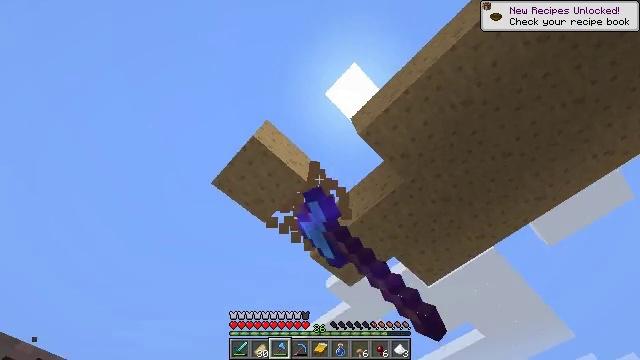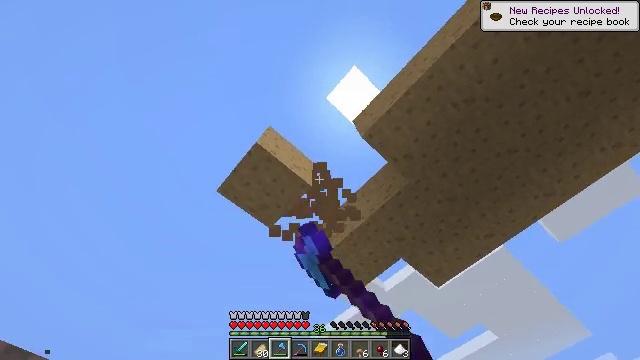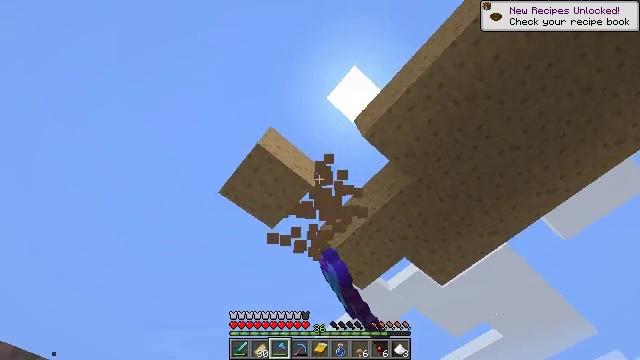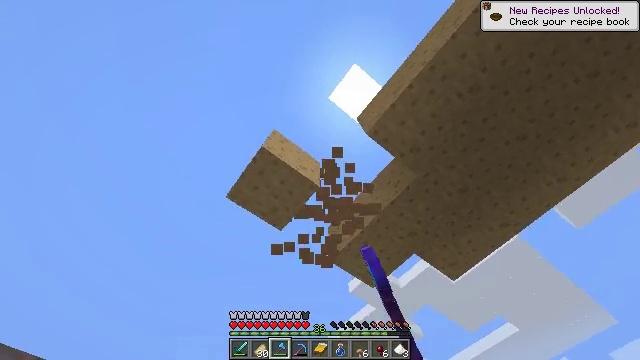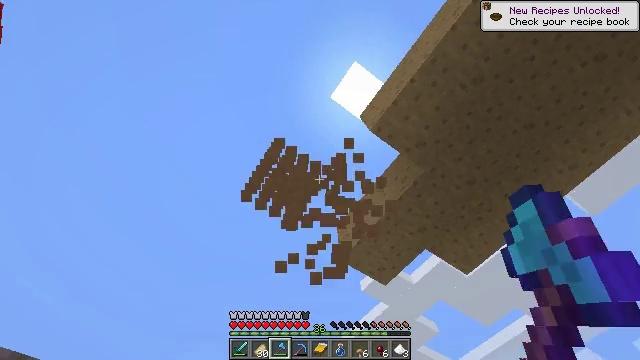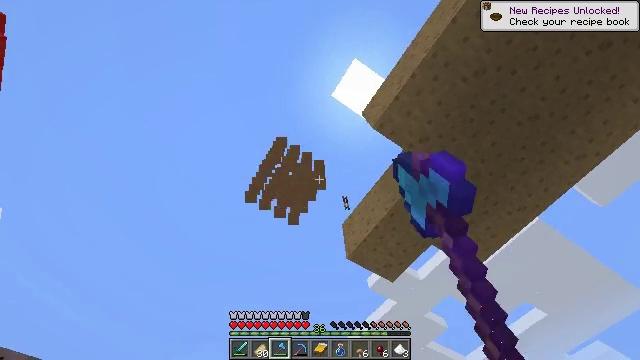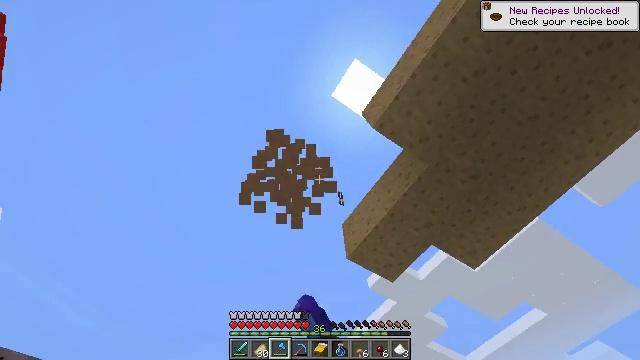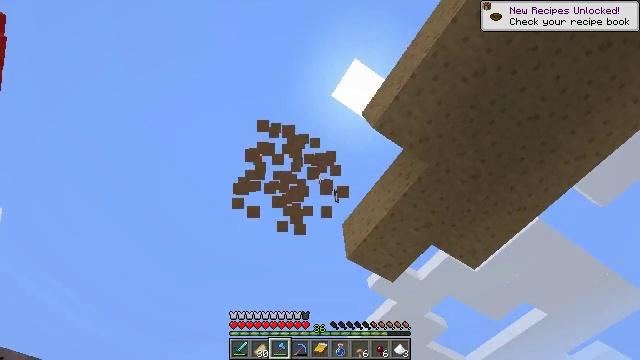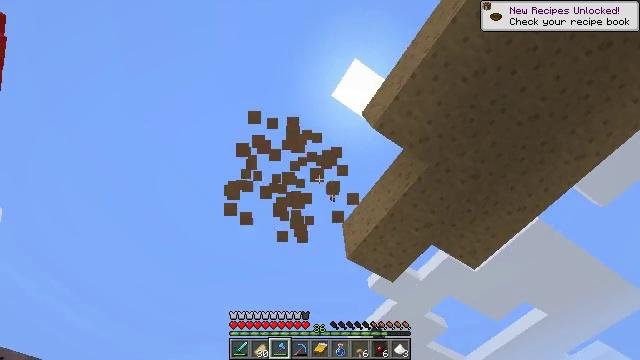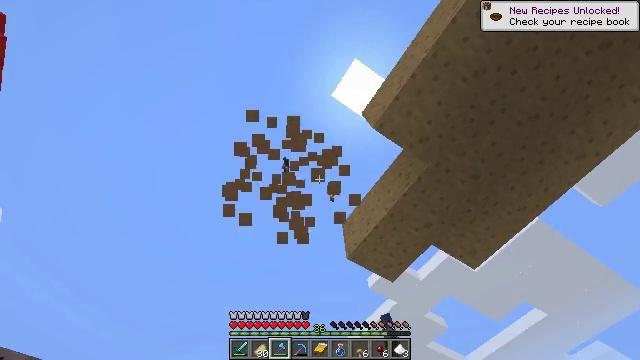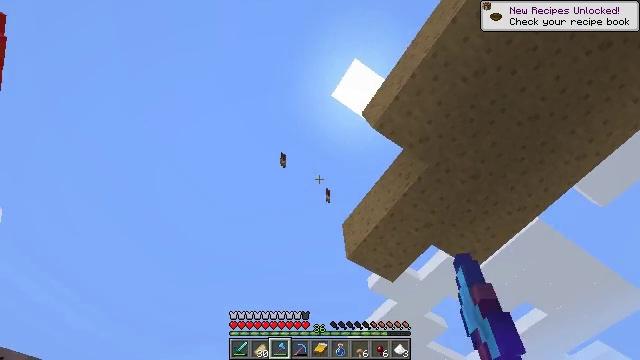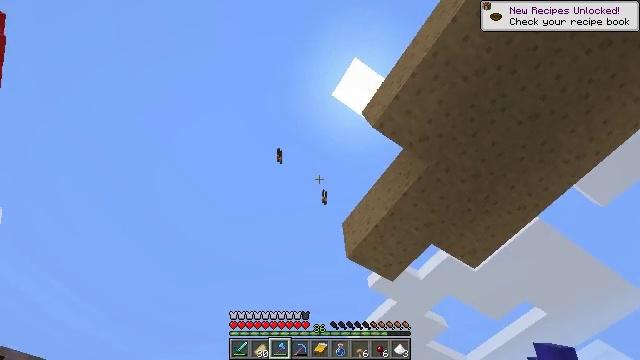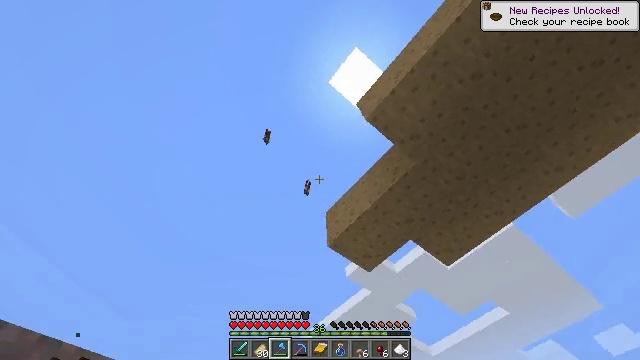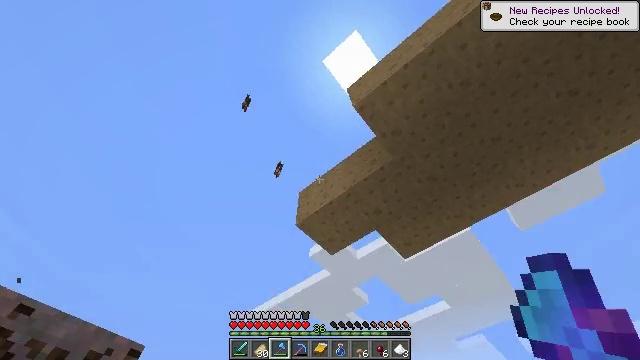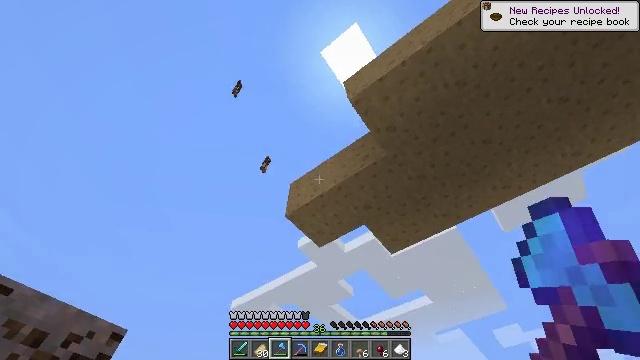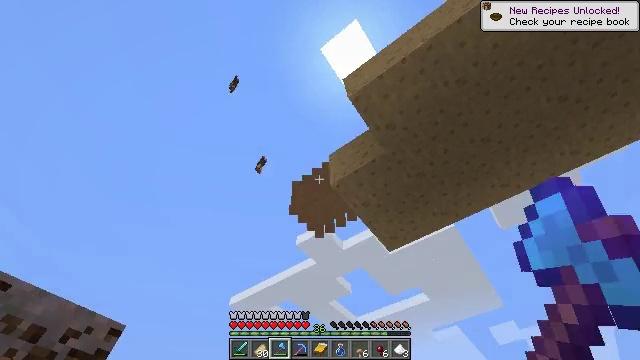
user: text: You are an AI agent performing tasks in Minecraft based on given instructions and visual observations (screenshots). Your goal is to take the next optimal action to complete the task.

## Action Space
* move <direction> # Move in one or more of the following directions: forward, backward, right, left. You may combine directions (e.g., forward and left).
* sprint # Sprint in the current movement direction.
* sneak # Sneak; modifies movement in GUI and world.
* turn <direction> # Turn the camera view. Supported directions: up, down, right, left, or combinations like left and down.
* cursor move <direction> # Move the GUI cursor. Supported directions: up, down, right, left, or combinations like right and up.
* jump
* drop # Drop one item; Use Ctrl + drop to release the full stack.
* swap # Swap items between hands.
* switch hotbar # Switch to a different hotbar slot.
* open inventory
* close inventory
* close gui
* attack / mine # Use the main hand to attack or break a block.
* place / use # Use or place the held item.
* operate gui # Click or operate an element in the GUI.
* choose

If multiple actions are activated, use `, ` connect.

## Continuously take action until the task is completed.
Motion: motion action
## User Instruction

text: Break the brown mushroom block to collect materials.
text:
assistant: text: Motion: turn left, attack / mine
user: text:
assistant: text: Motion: attack / mine
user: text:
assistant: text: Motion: turn left, attack / mine
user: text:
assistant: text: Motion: turn left, attack / mine
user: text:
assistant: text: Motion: turn left, attack / mine
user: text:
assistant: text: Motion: attack / mine
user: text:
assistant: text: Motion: attack / mine
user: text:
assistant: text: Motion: attack / mine
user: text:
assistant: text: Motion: attack / mine
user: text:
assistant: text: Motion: attack / mine
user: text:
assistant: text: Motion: attack / mine
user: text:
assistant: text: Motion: turn right and down, attack / mine
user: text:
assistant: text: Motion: turn right and down, attack / mine
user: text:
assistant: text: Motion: turn right and down, attack / mine
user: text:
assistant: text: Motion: attack / mine
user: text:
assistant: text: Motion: attack / mine
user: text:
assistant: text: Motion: move forward, attack / mine
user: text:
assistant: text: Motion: move forward, attack / mine
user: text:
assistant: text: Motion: move forward, attack / mine
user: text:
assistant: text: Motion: move forward, attack / mine
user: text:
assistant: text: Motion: move forward, attack / mine
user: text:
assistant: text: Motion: turn right and up, attack / mine
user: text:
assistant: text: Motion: turn right and up, attack / mine
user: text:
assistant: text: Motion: turn right and up, attack / mine
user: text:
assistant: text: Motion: turn right, attack / mine
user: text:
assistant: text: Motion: attack / mine
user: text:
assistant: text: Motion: turn right, attack / mine
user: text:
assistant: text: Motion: turn right, attack / mine
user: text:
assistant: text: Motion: turn right and up, attack / mine
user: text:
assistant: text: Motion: turn right and up, attack / mine